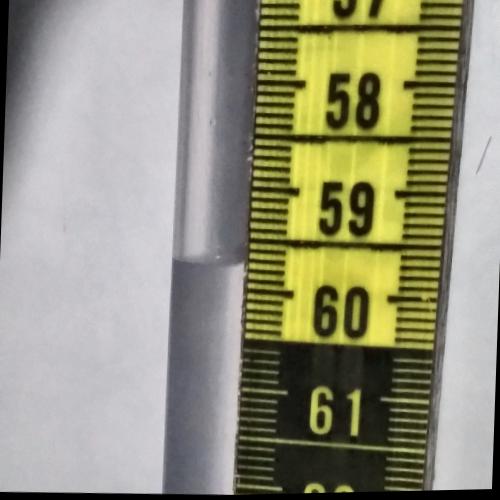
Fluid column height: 59.7 cm